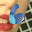
Label: 6